Question: I am trying to display a text ("innerText") in textInfo-box when I hover the button ("cupcake" or "cheesecake" ). Has anybody an idea how to solve it? I guess only CSS won't make it, so some Javascript will be needed?
So to be a bit clearer. When I hover hover "cupcake" the text "Ice cream fruitcake cotton candy." is supposed to appear in the box below the buttons. And when hover "cheesecake" the text "Chocolate sweet roll chupa chups bonbon macaroon." is supposed to appear.
At the end it should work like this:

I am happy for any help! Thx.
'''
.textInfo {
border: solid 1px lightblue;
}
.textInfo:hover {
background-color: #e8a4c9;
color: #fff;
}
#pastries:hover + #textInfo .innerText-cupCake {
display: block;
}
#pastries:hover + #textInfo .innerText-cheeseCake {
display: block;
}
.innerText-cupCake {
display: none;
}
.innerText-cheeseCake {
display: none;
}
.item {
background-color: lightblue;
width: 200px;
padding: 5px;
text-align: center;
}
.item:hover {
background-color: #e8a4c9;
}
h2 {
color: #fff;
font-family: 'Roboto', sans-serif;
font-weight: 700;
padding: 10px;
}
'''
'''
<div class="wrapper">
<div class="box pastries" id="pastries">
<div class="box item cupcake">Cupcake</div>
<div class="box item cheesecake">Cheesecake</div>
</div>
<div class="box textInfo" id="textInfo">
<h2>Please, select a category first!</h2>
<div class="innerText-cupCake">
<p>Ice cream fruitcake cotton candy.</p>
</div>
<div class="innerText-cheeseCake">
<p>Chocolate sweet roll chupa chups bonbon macaroon.</p>
</div>
</div>
</div>
'''
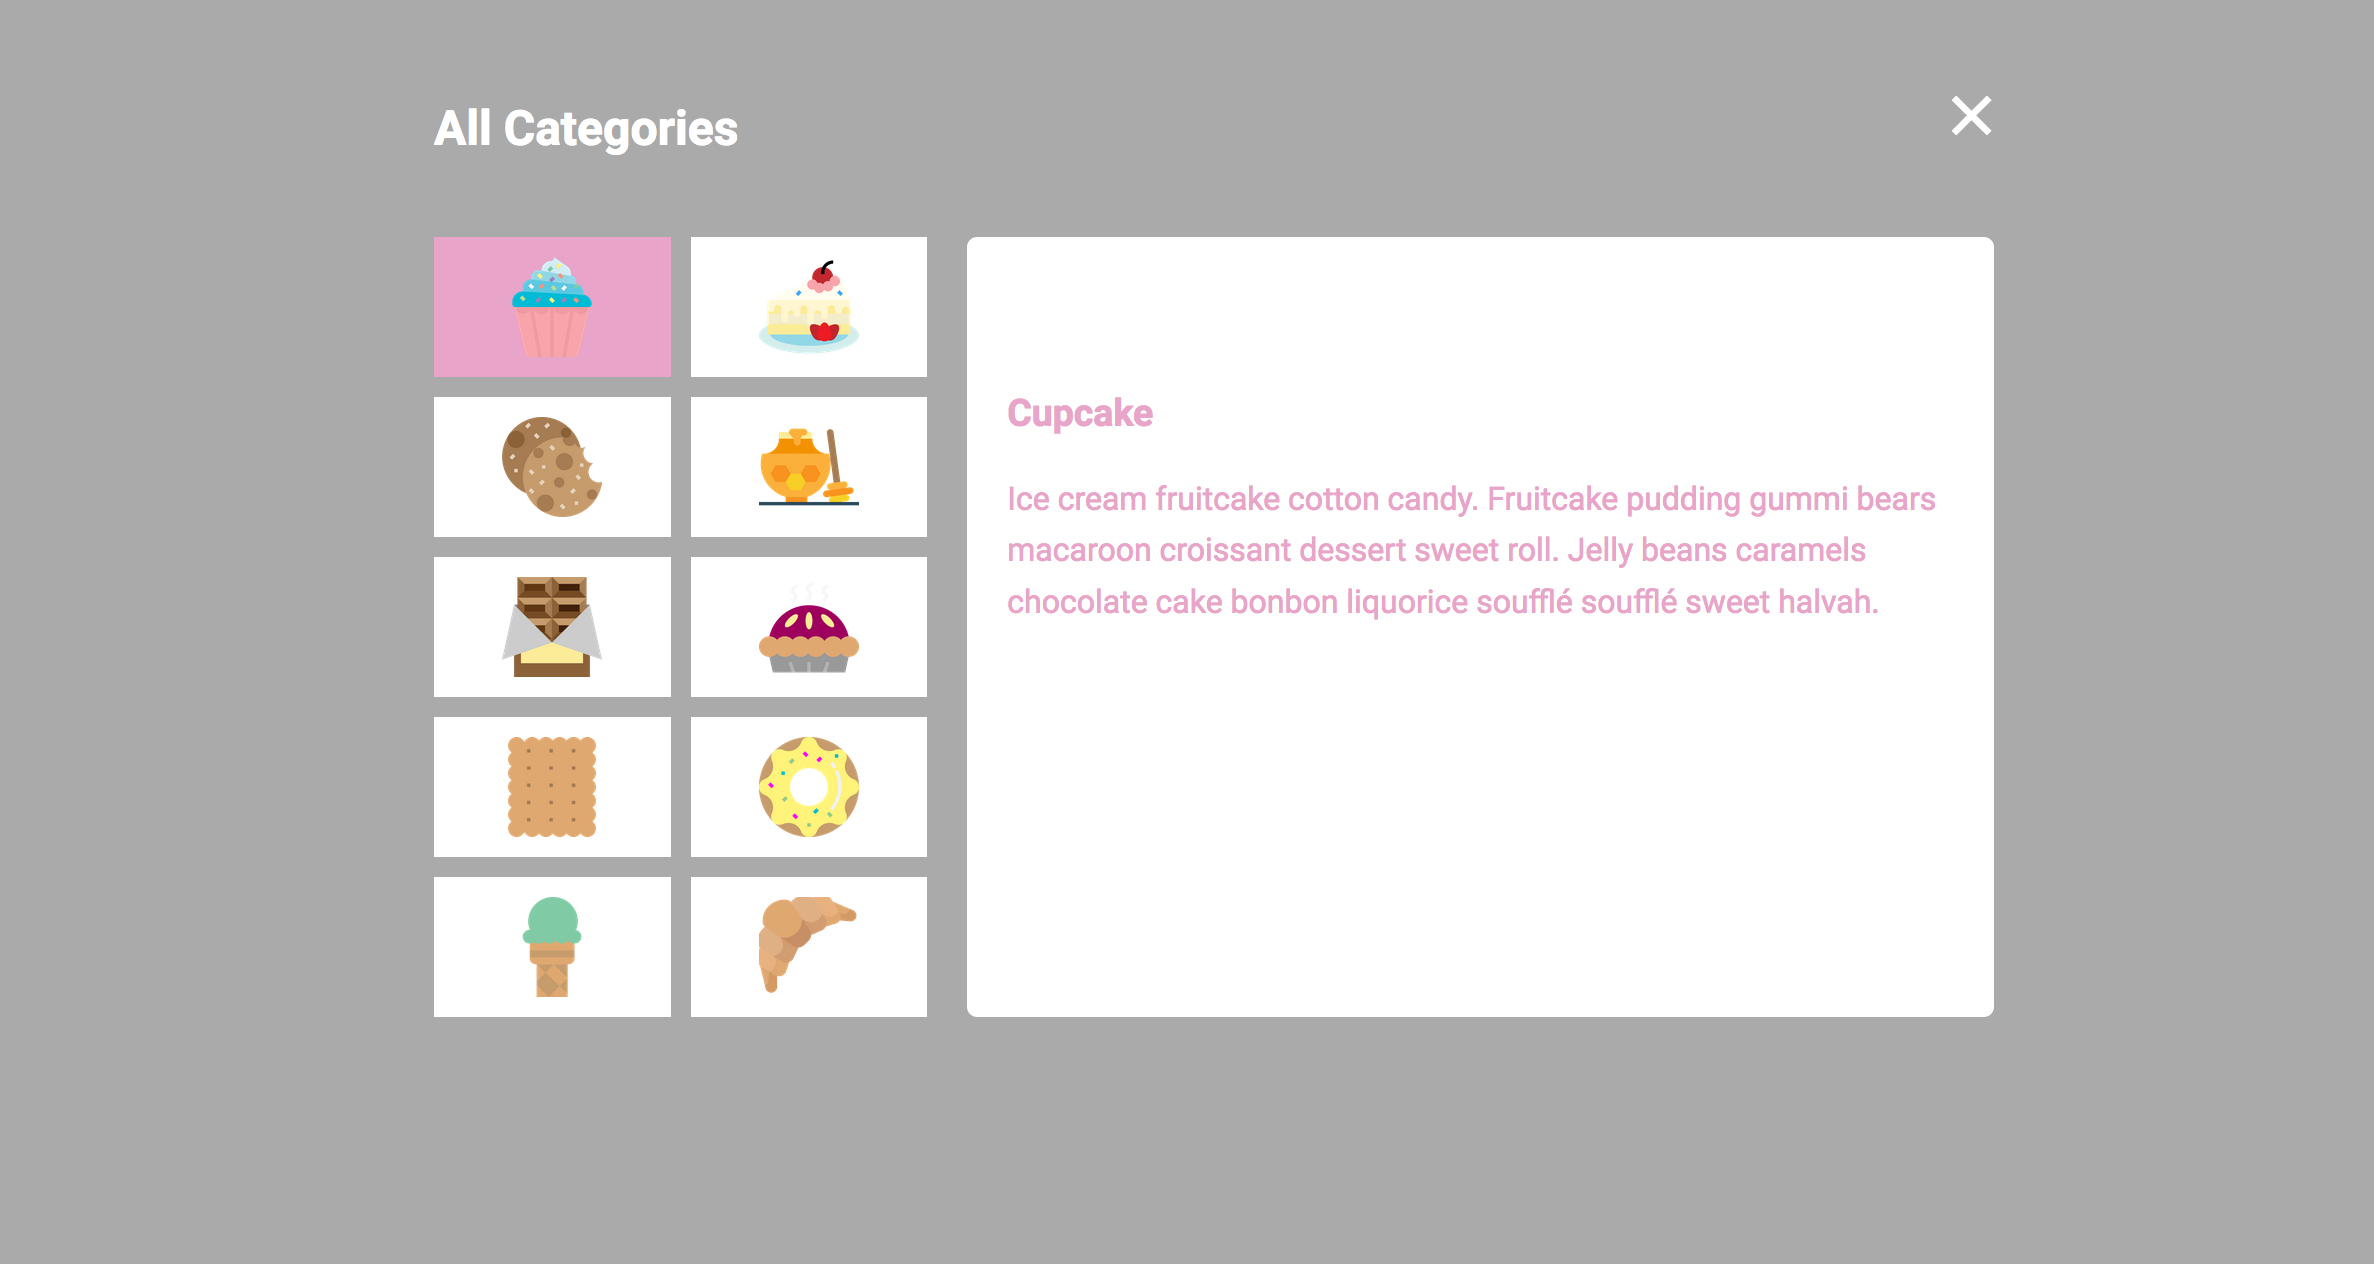
Answer: You can use 'mouseover' and 'mouseleave' event listener for this.
Notice that we added 'data-index' and 'data-target' respectively for the element that we want to show based on hovering specific element
'''
var pastries = document.getElementById('pastries');
// this handler will be executed every time the cursor is moved over a different list item
pastries.addEventListener("mouseover", function( event ) {
var dataTarget = event.target.getAttribute('data-target')
textInfo.querySelector('[data-index="'+ dataTarget +'"]').style.display='block';
}, false);
//for mouseleave, we need to iterate each '#pastries' child element
var pastriesChildren = document.querySelectorAll('#pastries>.box.item');
pastriesChildren.forEach(function(pastry){
pastry.addEventListener("mouseleave", function( event ) {
var dataTarget = event.target.getAttribute('data-target')
textInfo.querySelector('[data-index="'+ dataTarget +'"]').style.display='none';
}, false);
})
'''
'''
.textInfo {
border: solid 1px lightblue;
}
.textInfo:hover {
background-color: #e8a4c9;
color: #fff;
}
.innerText-cupCake {
display: none;
}
.innerText-cheeseCake {
display: none;
}
.item {
background-color: lightblue;
width: 200px;
padding: 5px;
text-align: center;
}
.item:hover {
background-color: #e8a4c9;
}
'''
'''
<div class="wrapper">
<div class="box pastries" id="pastries">
<div data-target="1" id="cupcake" class="box item cupcake">Cupcake</div>
<div data-target="2" id="cheesecake" class="box item cheesecake">Cheesecake</div>
</div>
<div class="box textInfo" id="textInfo">
<h2>Please, select a category first!</h2>
<div data-index="1" class="innerText-cupCake">
<p>Ice cream fruitcake cotton candy.</p>
</div>
<div data-index="2" class="innerText-cheeseCake">
<p>Chocolate sweet roll chupa chups bonbon macaroon.</p>
</div>
</div>
</div>
'''